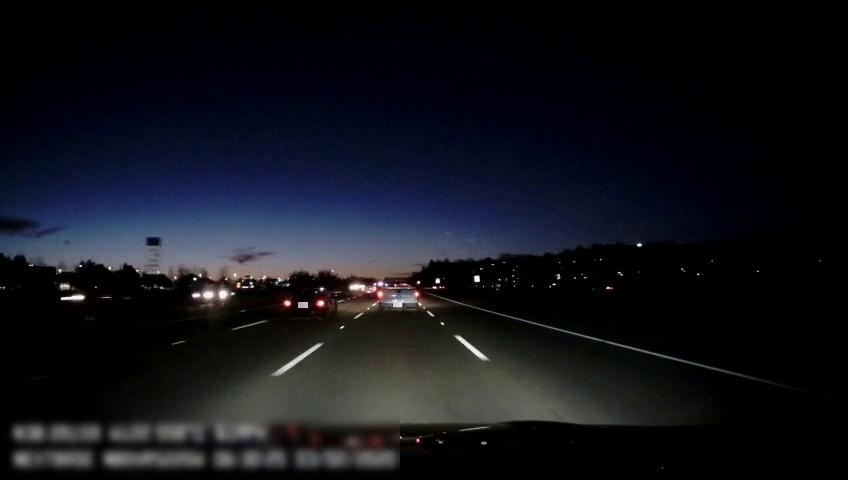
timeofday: Night
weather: Other
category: Drivable Space
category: Vehicles | Truck
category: Vehicles | Truck
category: Vehicles | Car
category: Vehicles | Car
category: Lanes | Alternate Lane
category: Lanes | Alternate Lane
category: Lanes | Alternate Lane
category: Lanes | Alternate Lane
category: Lanes | Alternate Lane